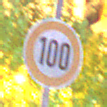
Verkehrszeichen: Geschwindigkeit100
Umgebung: Outdoor, Urban
Tageszeit: Night
Wetter: PartlyCloudy
Licht: Natural
Jahreszeit: NotSpecified
Kontrast: HighContrast